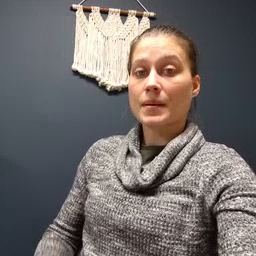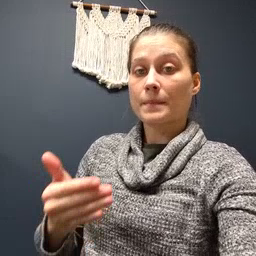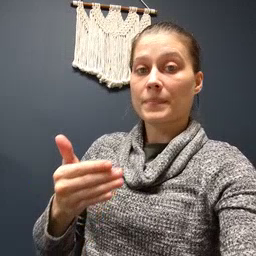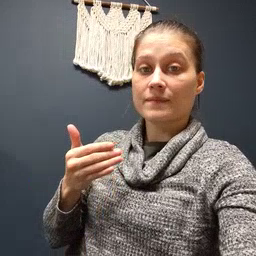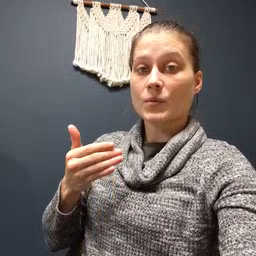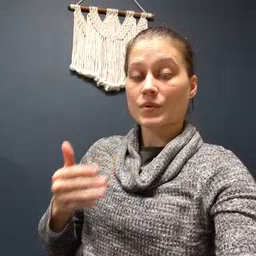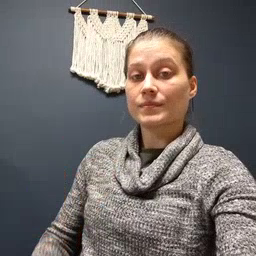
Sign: before